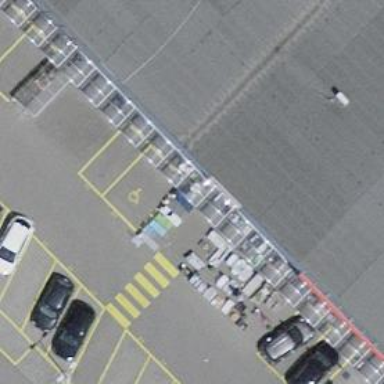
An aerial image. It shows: Furniture shop.